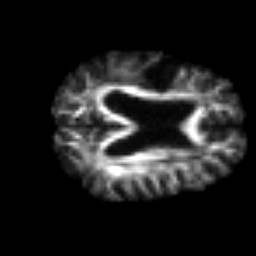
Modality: FA
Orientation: axial
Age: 69
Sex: male
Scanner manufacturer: siemens
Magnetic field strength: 3 T
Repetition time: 3.2 s
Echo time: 0.081 s